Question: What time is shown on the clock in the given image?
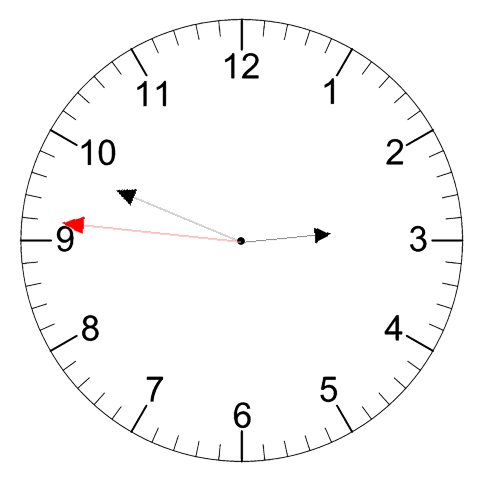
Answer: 02:48:46